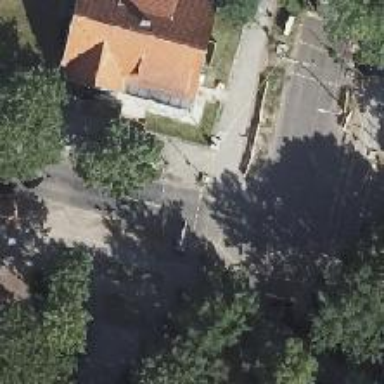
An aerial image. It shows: Residential road with sidewalks on both sides.